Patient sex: F
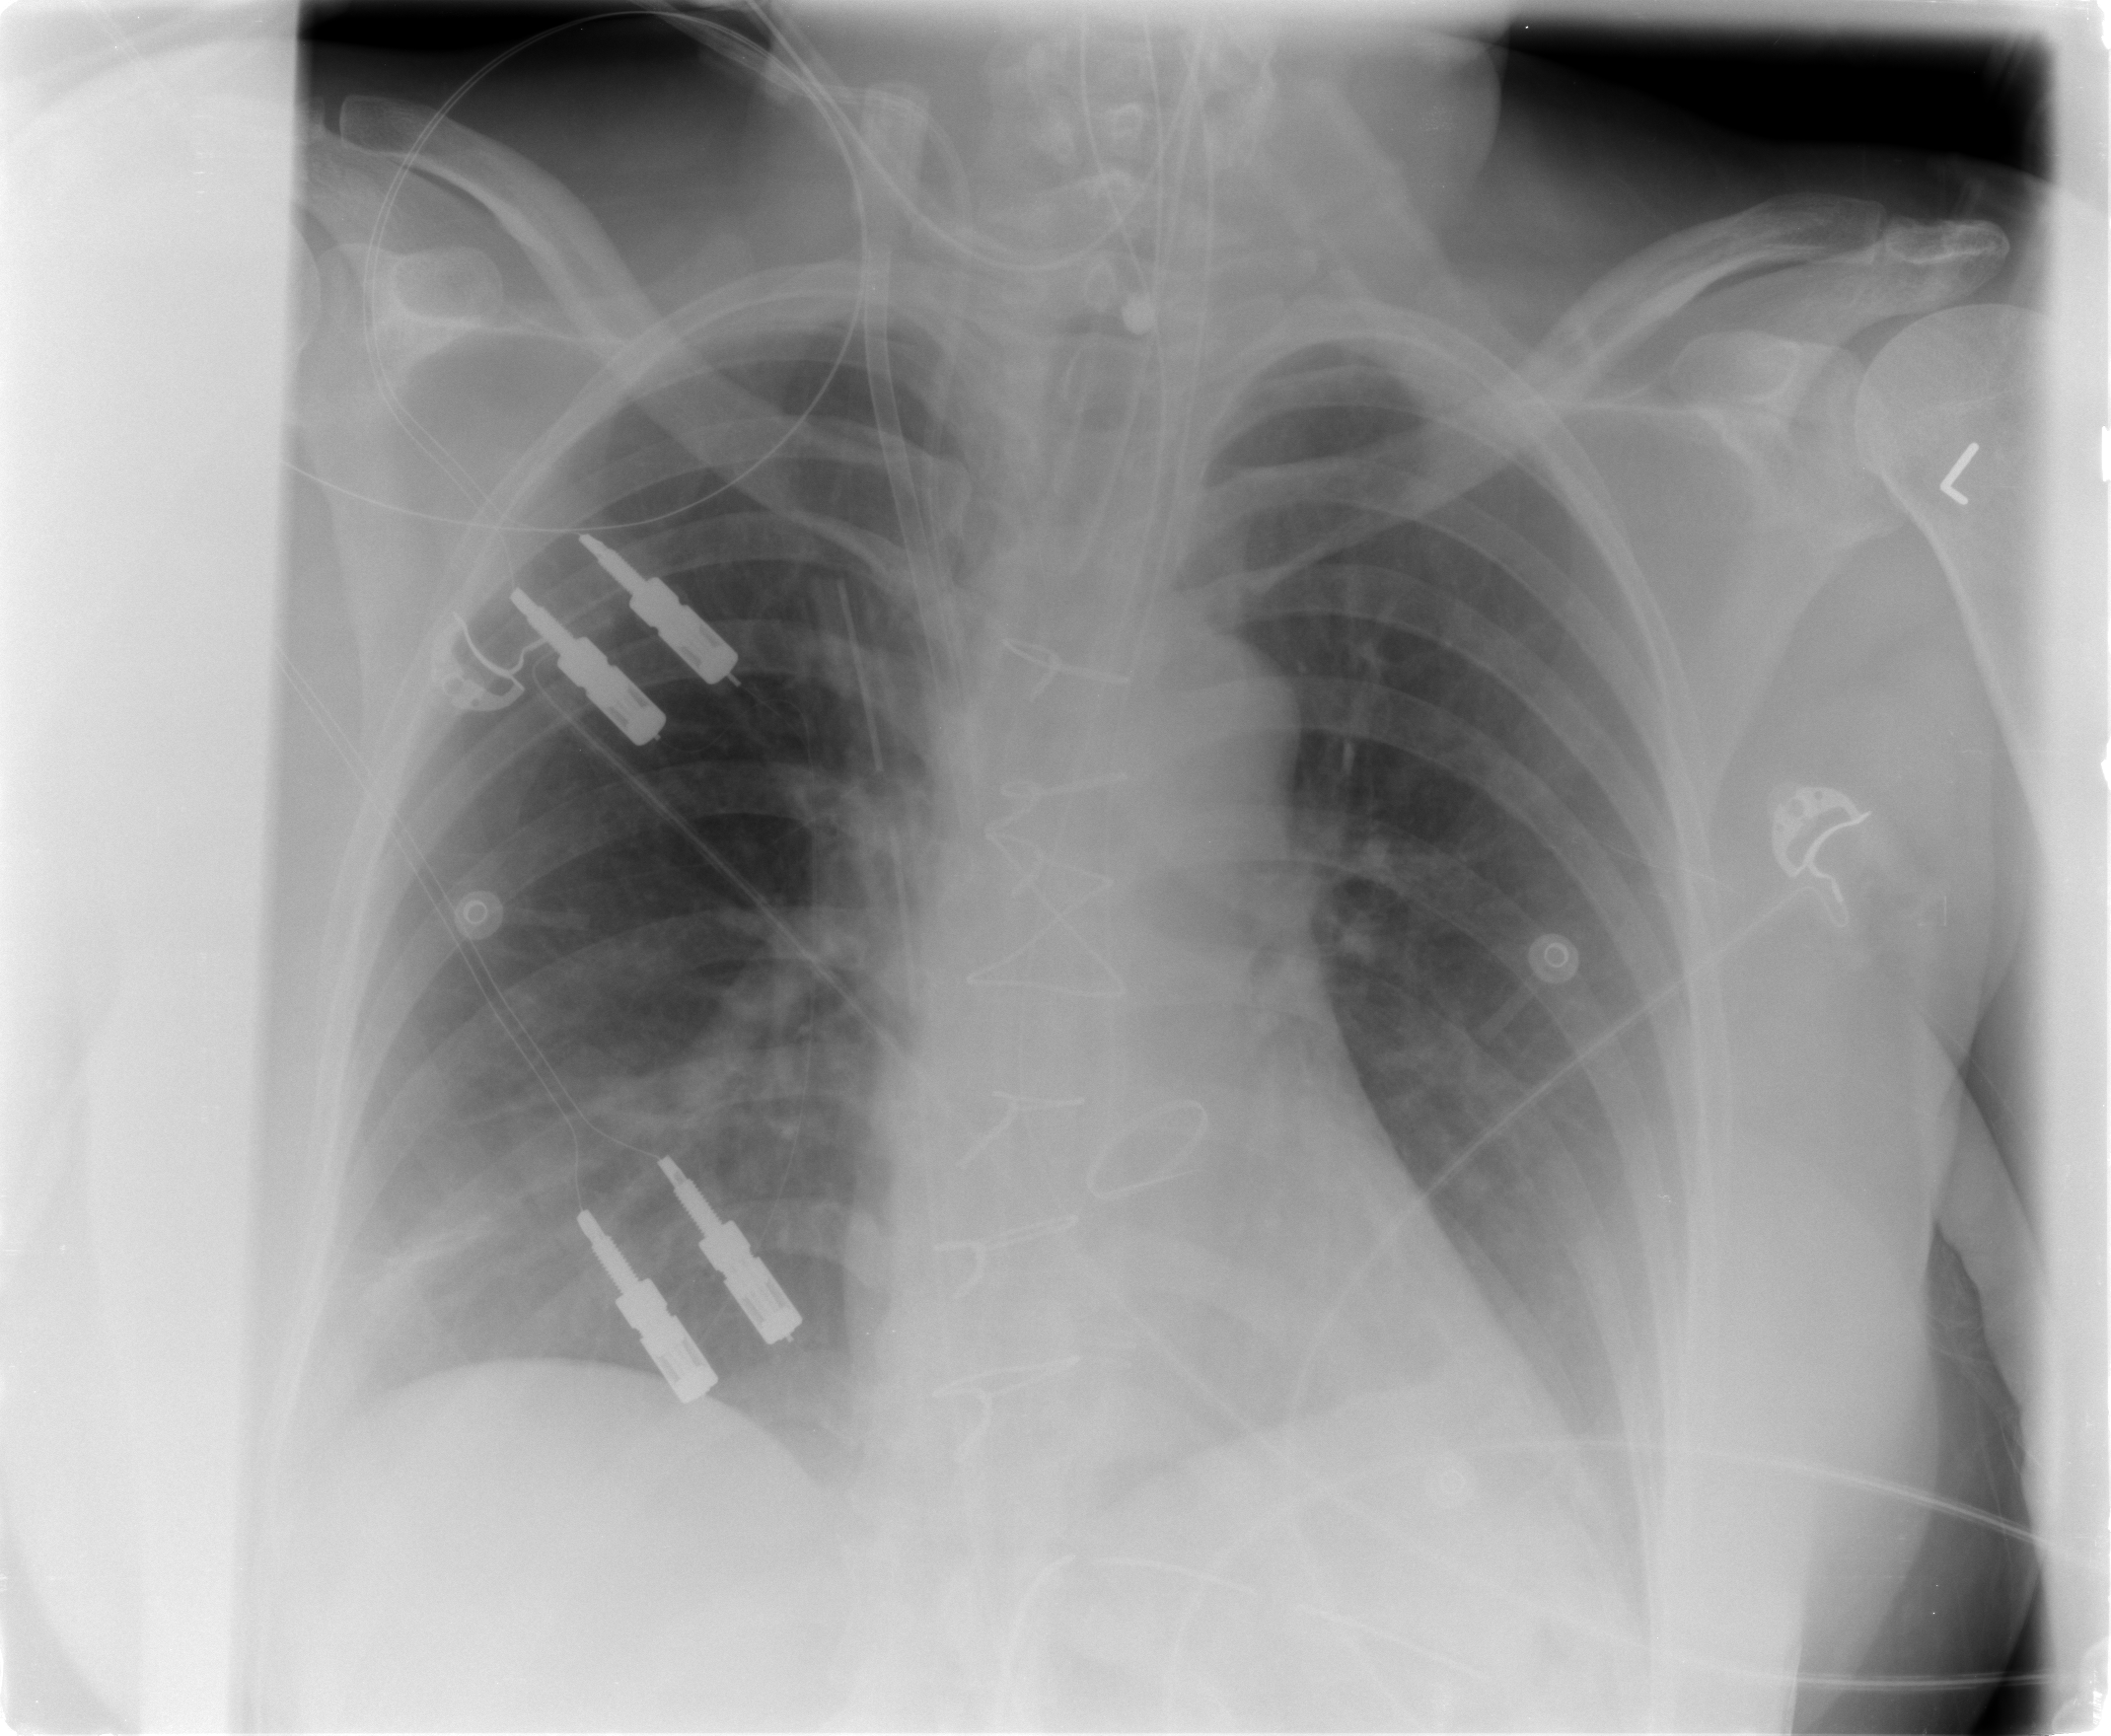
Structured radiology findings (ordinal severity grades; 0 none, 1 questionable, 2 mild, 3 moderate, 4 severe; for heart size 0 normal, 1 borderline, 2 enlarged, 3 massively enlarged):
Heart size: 0
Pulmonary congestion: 0
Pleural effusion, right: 1
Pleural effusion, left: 0
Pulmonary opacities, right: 0
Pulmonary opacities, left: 0
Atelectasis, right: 2
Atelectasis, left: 2